Question: I am developing an application in which user can select an image in a picture box.
After that he can right click on the image and add a user control which will again display an Image along with some text. This user control can be added any number of times.
User can also re-position the user controls as per need.
All this functionality has been implemented and is working fine.
Now,

Above you can see the complete image which needs to be saved. Back image is the picture box image and the user control (small images with text).
When user will click on save button the image should get saved on his disk as a single image.
This is a developed in
I want to know that whether this functionality can be achieved or not. If yes, then please guide me in the right direction.
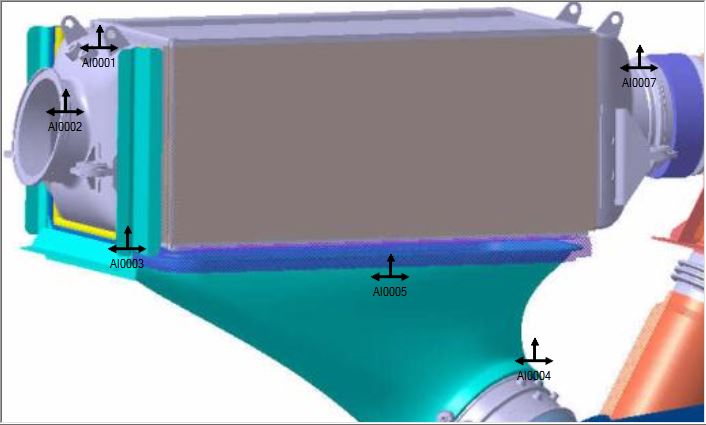
Answer: If you create a copy of the bitmap then with the Graphics.DrawImage() you can draw those images onto it. You need to calculate the position of those controls.
Look here for DrawImage: <URL>
example:
'''
Bitmap copy = new Bitmap(OriginalBitmap);
Graphics g = Graphics.FromImage(copy);
g.DrawImage(arrowBitmap, new Point(..));
copy.Save(...);
'''